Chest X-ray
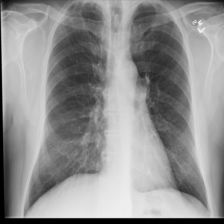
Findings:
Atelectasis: negative
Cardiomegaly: negative
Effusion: negative
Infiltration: negative
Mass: negative
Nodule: negative
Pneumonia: negative
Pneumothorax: negative
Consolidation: negative
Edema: negative
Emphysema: negative
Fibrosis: negative
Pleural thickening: negative
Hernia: negative